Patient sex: M
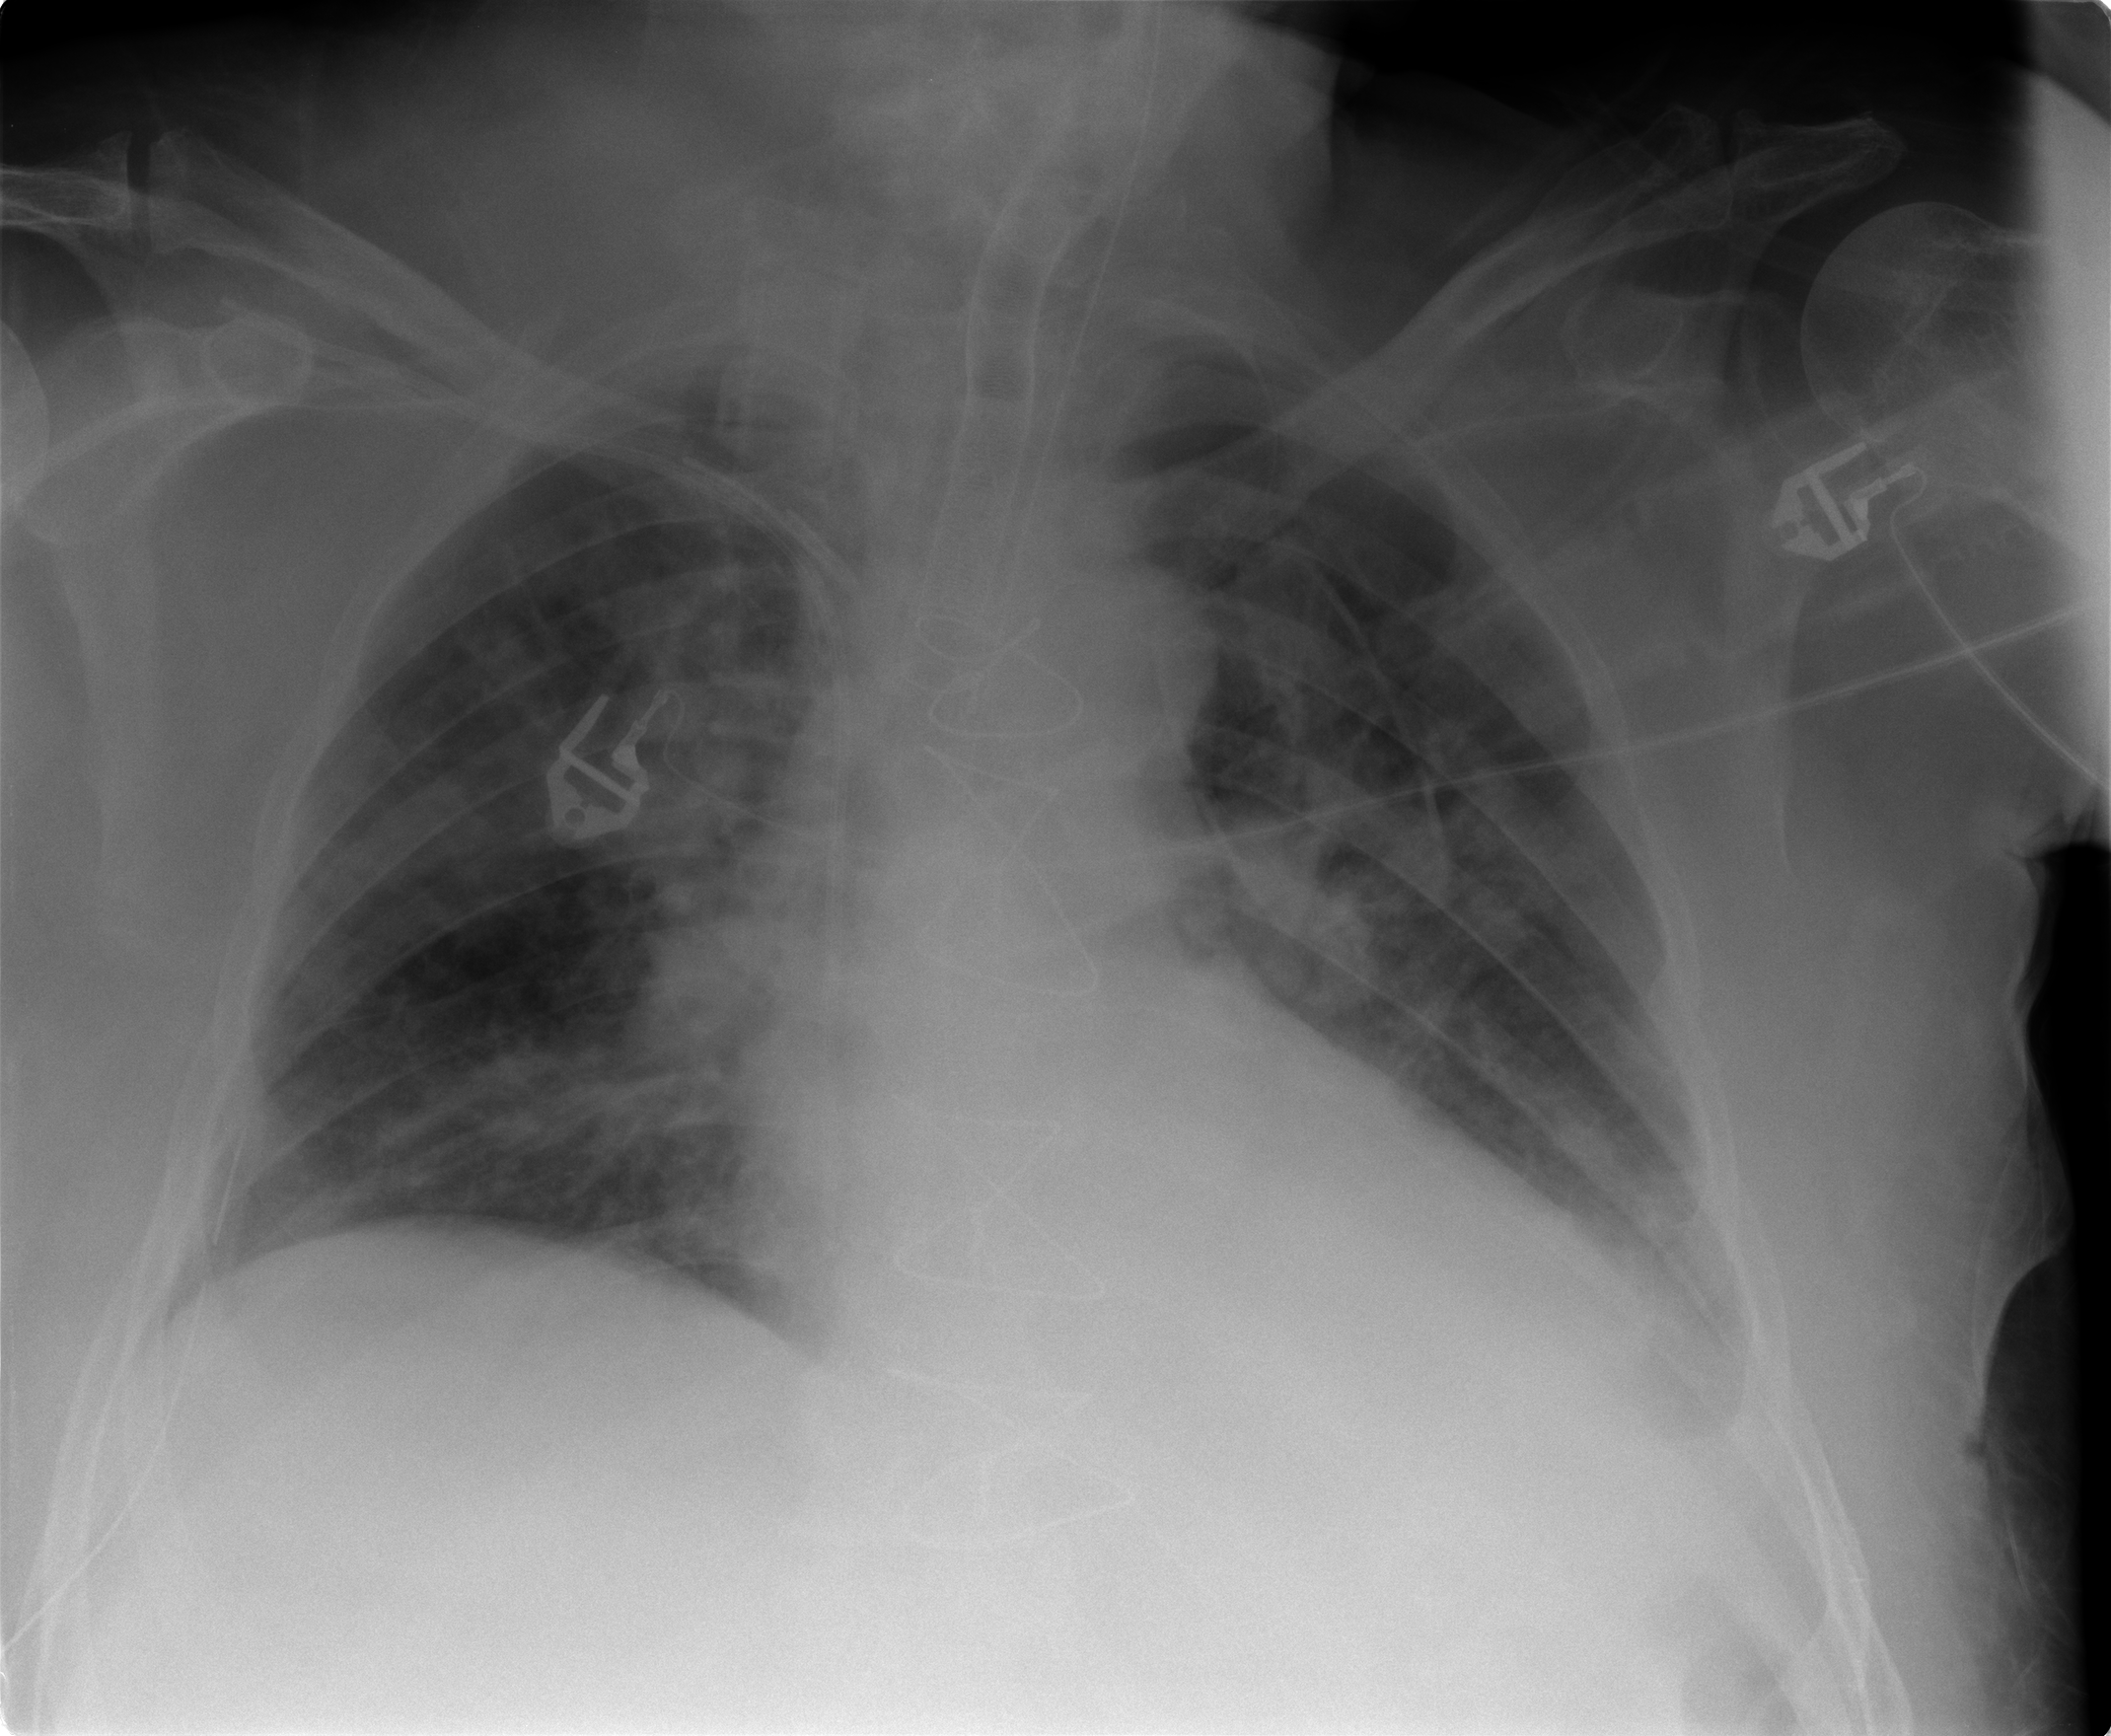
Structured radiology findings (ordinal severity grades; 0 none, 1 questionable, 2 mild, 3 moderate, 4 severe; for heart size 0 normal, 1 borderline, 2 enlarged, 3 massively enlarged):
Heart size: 2
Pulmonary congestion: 3
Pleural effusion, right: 0
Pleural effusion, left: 1
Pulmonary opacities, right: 3
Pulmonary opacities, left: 3
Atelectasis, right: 1
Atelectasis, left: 2